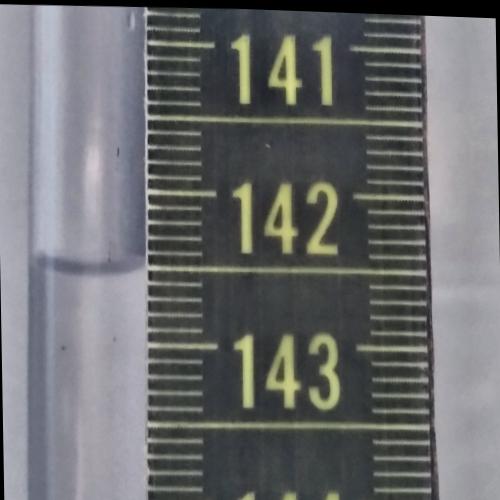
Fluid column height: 142.5 cm